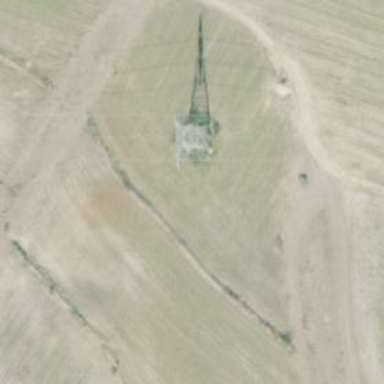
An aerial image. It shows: Lattice structure tower used for power transmission.